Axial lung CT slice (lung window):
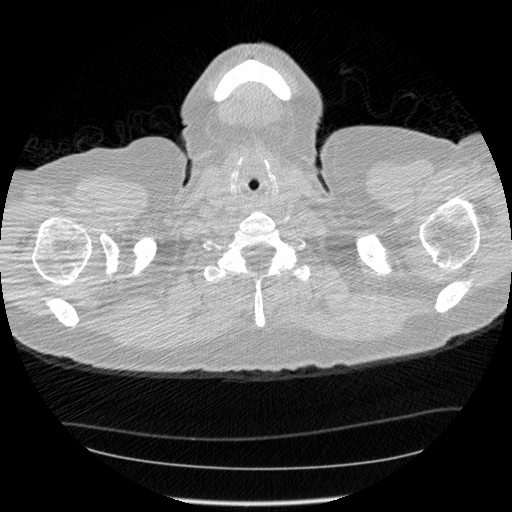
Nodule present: no